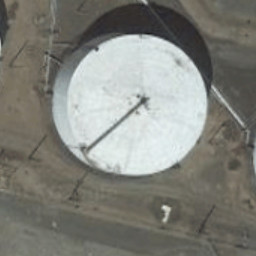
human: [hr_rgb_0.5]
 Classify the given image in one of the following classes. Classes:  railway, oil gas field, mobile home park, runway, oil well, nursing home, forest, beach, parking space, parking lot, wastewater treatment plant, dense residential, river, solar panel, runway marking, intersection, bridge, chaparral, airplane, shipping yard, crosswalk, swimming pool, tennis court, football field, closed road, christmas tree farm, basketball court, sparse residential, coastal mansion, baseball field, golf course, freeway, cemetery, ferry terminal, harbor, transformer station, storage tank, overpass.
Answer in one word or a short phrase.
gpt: storage tank